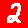
Digit: 2